Interaction volume radius: 10 \u00c5
Interaction volume height: 15 \u00c5
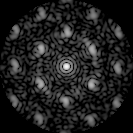
Disorder parameter: 0.4497